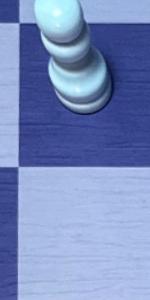
Label: Empty